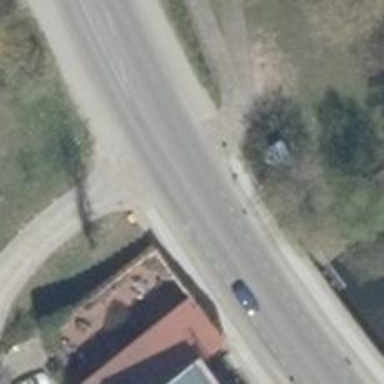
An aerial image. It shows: Secondary road with asphalt surface. It has sidewalks on both sides and shared lane for cycles.